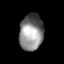
Tissue: prostate
Cell type: Epithelial cells
Senescence score: 0.3423
Nuclear area (px): 841
Mean DAPI intensity: 135.344